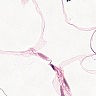
Metastatic tissue present: no